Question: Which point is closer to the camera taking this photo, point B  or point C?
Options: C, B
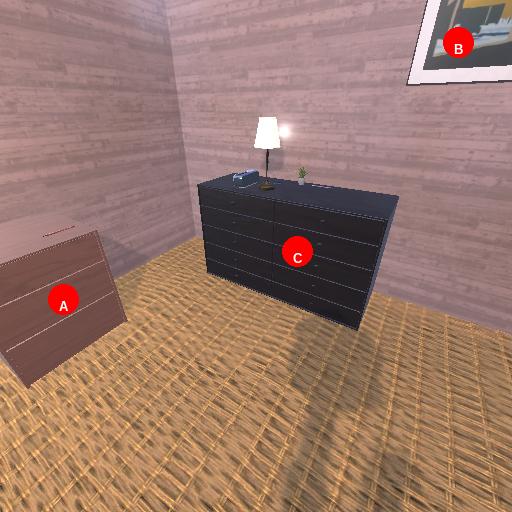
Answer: C